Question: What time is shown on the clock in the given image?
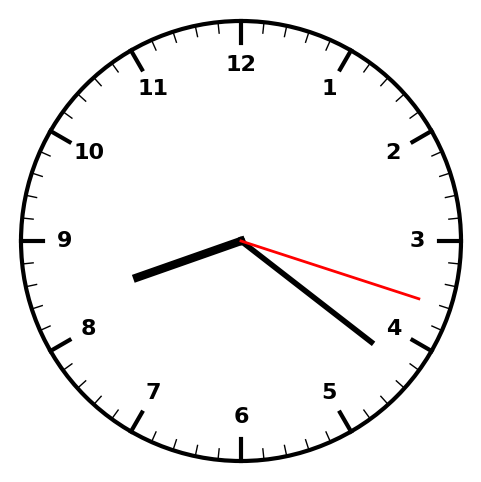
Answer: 08:21:18